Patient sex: M
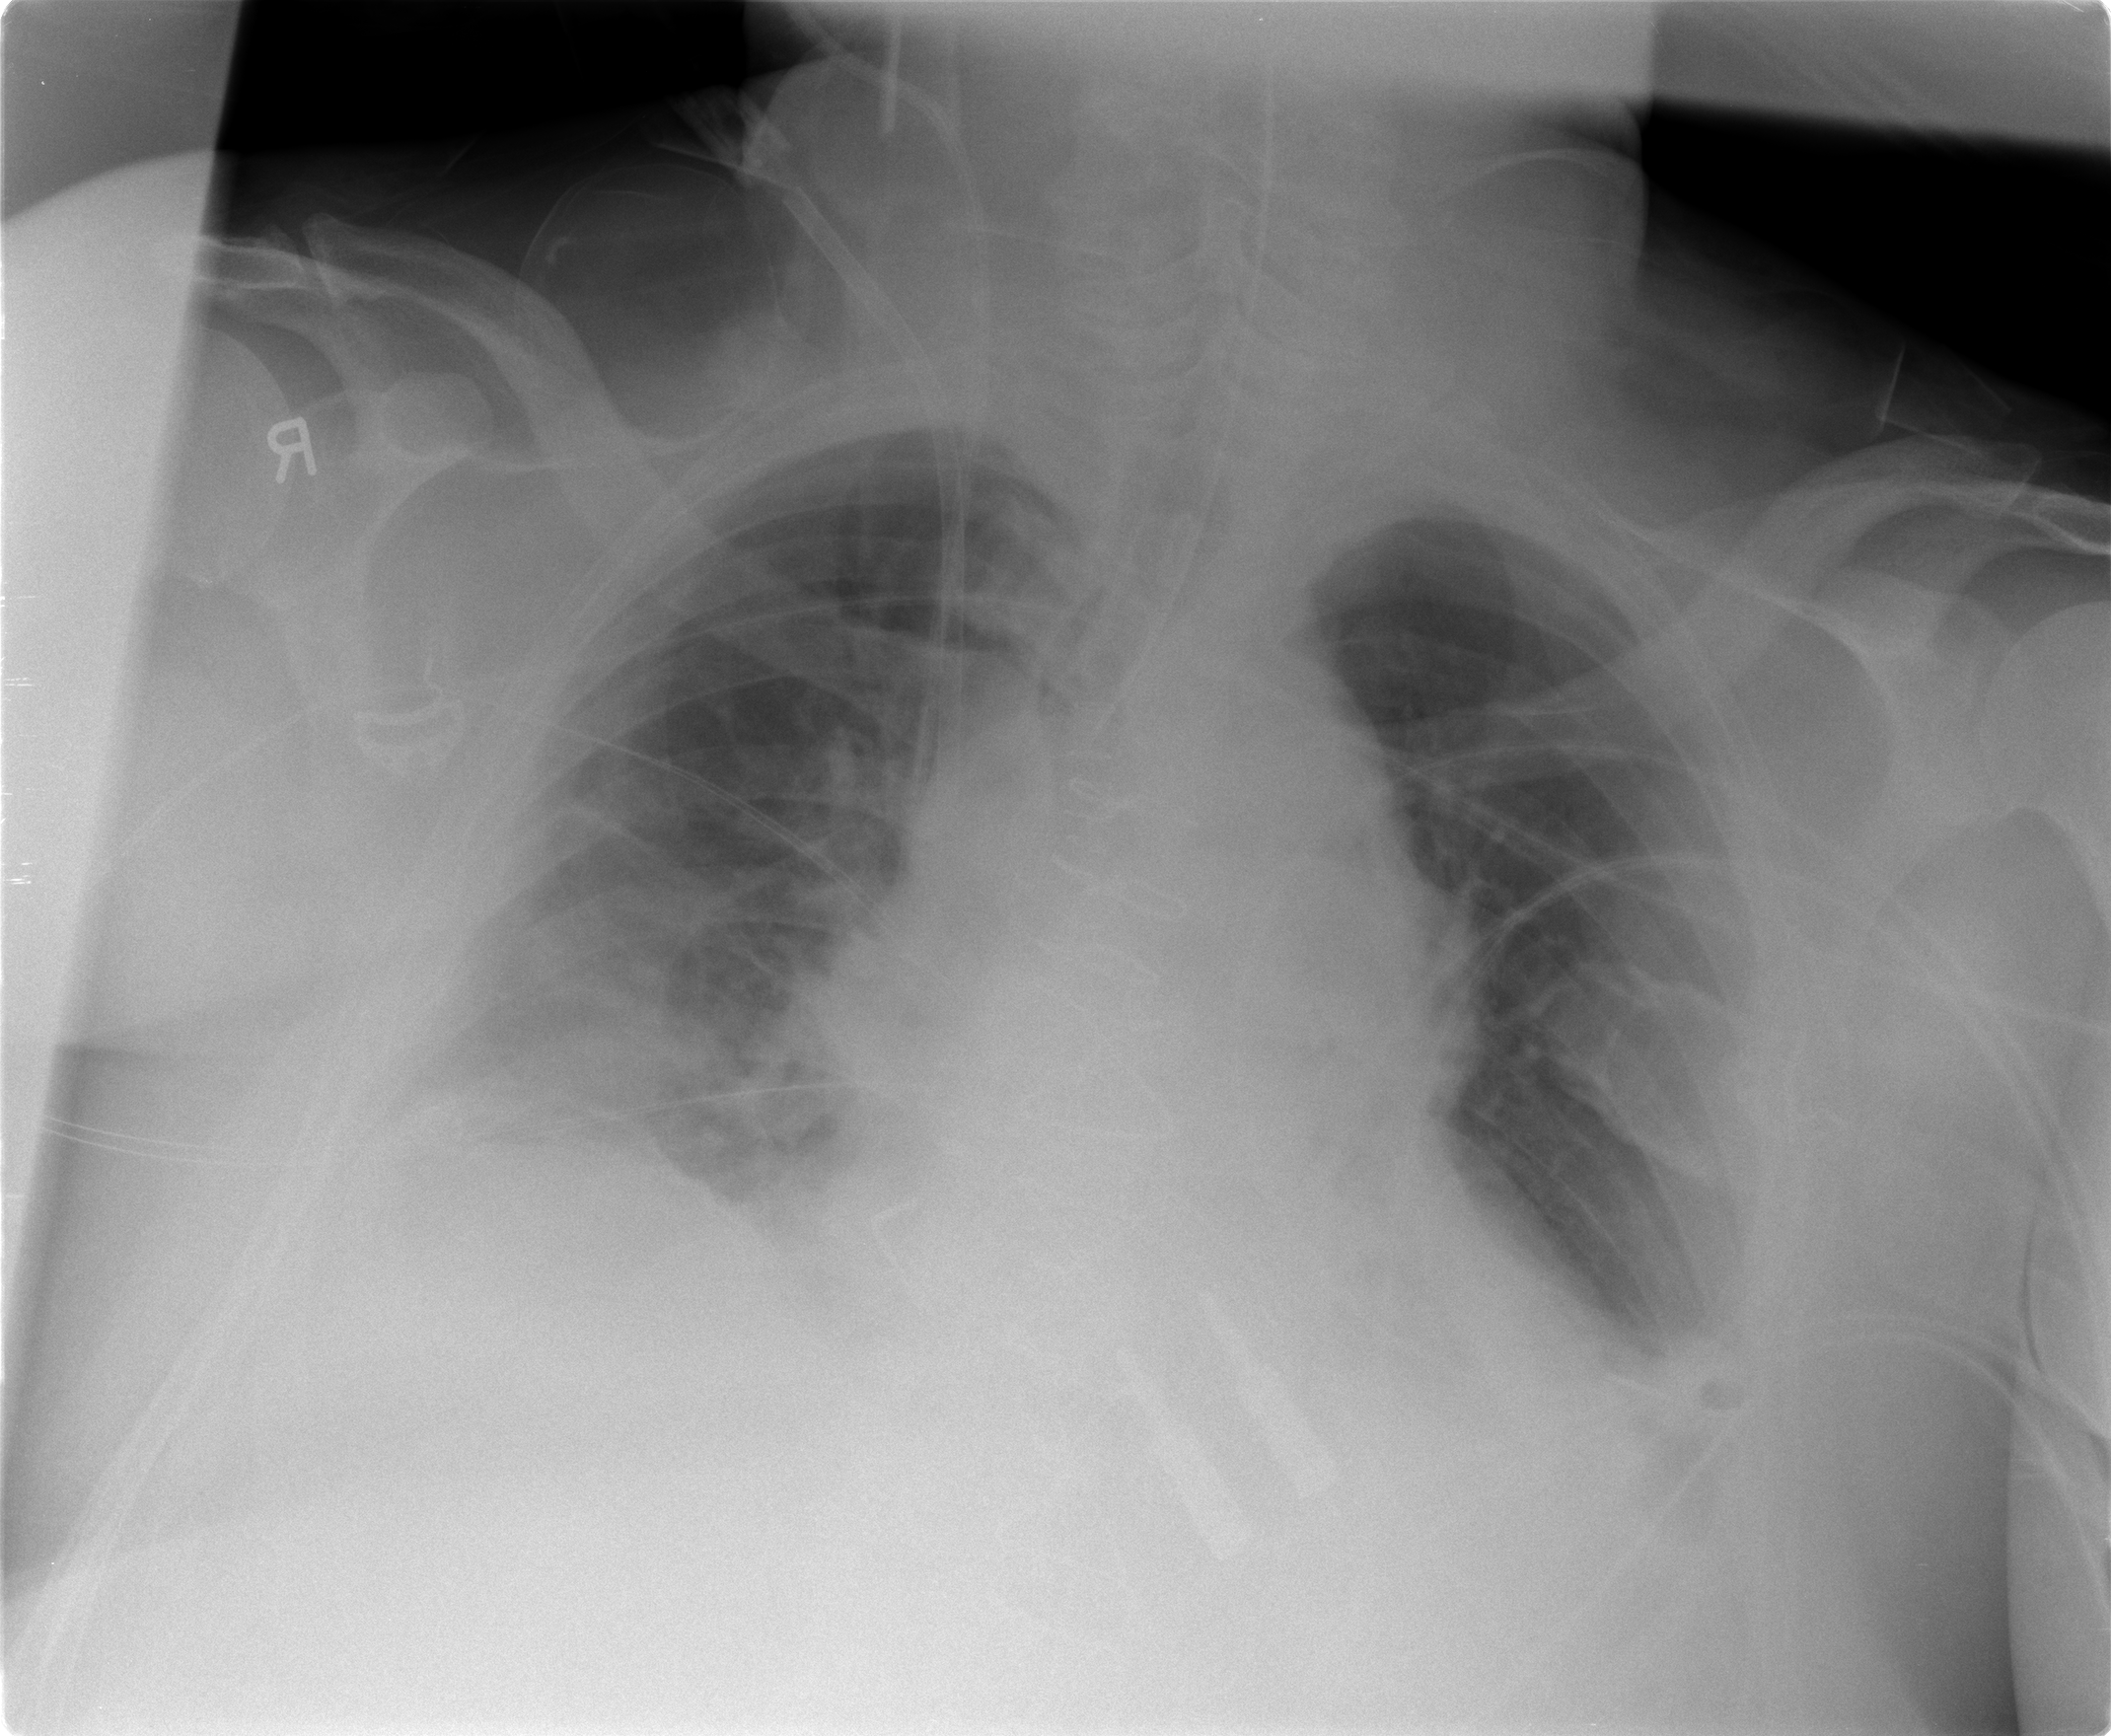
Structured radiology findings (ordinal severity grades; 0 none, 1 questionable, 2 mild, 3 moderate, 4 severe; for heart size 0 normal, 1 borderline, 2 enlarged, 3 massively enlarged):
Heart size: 1
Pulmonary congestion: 2
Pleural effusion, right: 2
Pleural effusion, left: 2
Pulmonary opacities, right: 1
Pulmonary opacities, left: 0
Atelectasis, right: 2
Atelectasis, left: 2